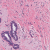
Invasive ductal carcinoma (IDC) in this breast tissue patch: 0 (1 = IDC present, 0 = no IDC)